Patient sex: F
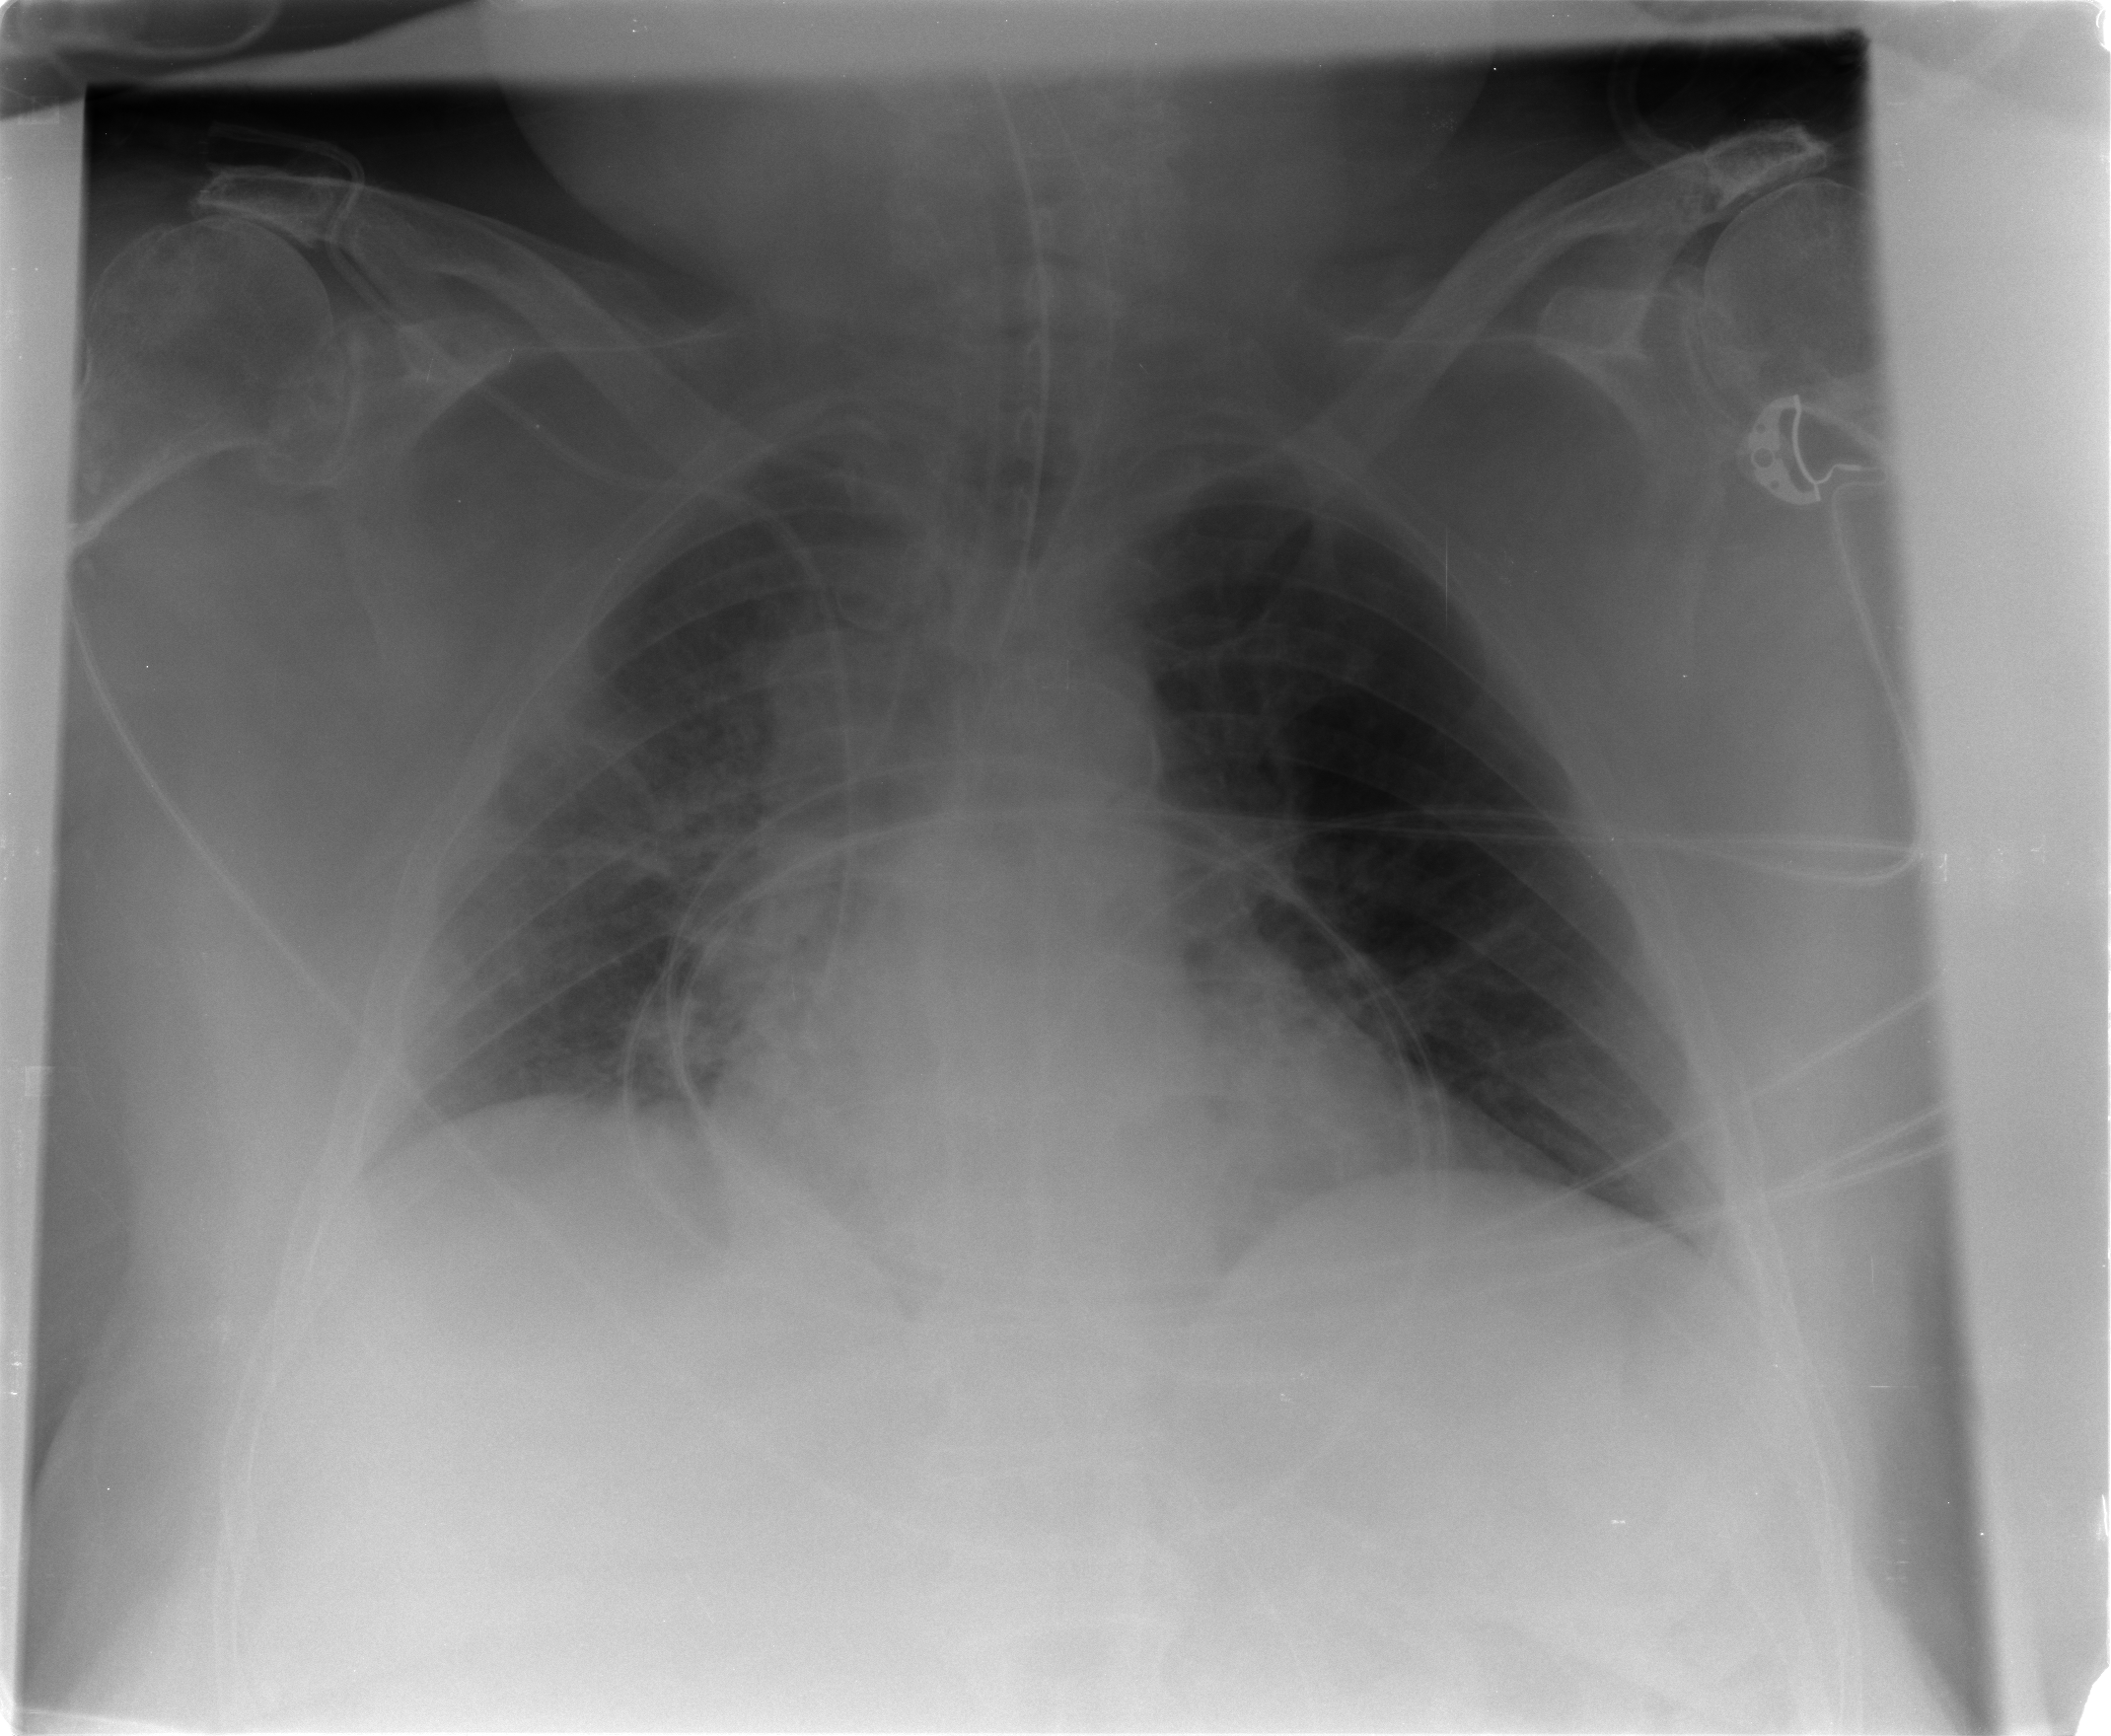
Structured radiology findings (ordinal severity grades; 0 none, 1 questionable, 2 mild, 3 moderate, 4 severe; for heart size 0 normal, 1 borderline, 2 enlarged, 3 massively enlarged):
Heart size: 2
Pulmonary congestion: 2
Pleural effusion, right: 0
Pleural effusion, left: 0
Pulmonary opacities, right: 2
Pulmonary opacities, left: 0
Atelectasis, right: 2
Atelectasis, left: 1